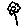
Label: flower